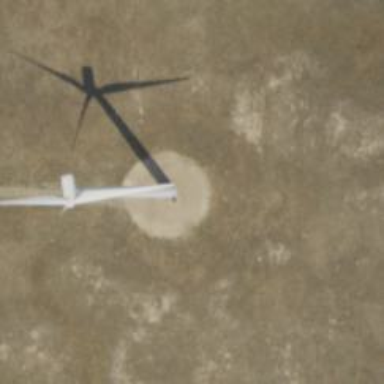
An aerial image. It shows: Wind power generator with wind turbines.